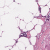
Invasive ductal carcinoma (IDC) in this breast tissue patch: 0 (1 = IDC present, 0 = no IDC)